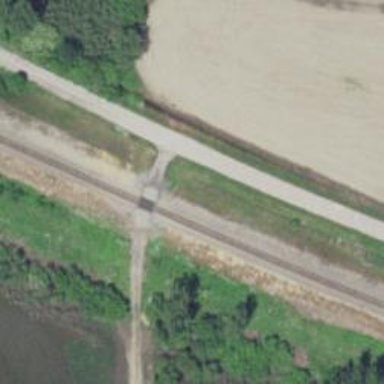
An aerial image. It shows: Unclassified road.